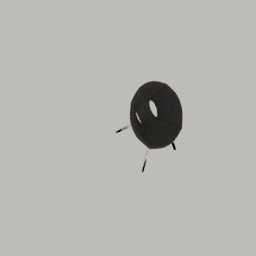
Label: furniture